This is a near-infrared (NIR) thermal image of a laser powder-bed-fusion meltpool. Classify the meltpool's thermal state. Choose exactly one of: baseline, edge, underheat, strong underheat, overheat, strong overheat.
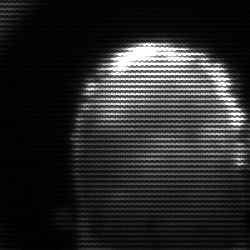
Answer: baseline